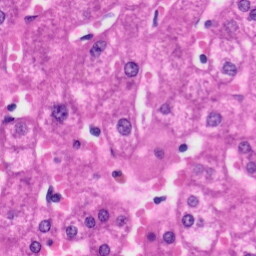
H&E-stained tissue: Liver